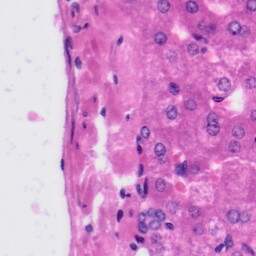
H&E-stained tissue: Liver